Question: I have different sections in Firebase with normalized data, and I have routines to get the information, but I cannot loop through the returned records to get data. I want to use the keys in the $firebaseArray() to get data from other $firebaseObject().
'''
GetOneTeam() .... {
var DataRef = GetFireBaseObject.DataURL(Node + '/'); // xxx.firebaseio.com/Schedules/
var OneRecordRef = DataRef.child(Key); // Schedule Key - 1
return $firebaseObject(OneRecordRef);
}
...
var Sched = GetOneSchedule('Schedules', 1);
... // For Loop getting data - Put in HomeId
var TeamRec = GetOneTeam('Teams', HomeId);
var Name = TeamRec.TeamName; // Does not TeamName value from Schedule/1
'''
The following is more of the actual code in case the snippet above is not clear enough. Sample common routine for getting data:
'''
angular.module('MyApp')
.constant('FIREBASE_URL', 'https://xxxxxxxx.firebaseio.com/');
angular.module('MyApp')
.factory('GetFireBaseObject', function(FIREBASE_URL) {
return {
BaseURL: function() {
return new Firebase(FIREBASE_URL);
},
DataURL: function(Node) {
return new Firebase(FIREBASE_URL + Node);
}
};
}
);
// Common code for getting Array/Object from Firebase.
angular.module('MyApp')
.factory("FireBaseData", ["$firebaseArray", "$firebaseObject", "GetFireBaseObject",
function($firebaseArray, $firebaseObject, GetFireBaseObject) {
return {
AllRecords: function(Node) {
var DataRef = GetFireBaseObject.DataURL(Node + '/');
return $firebaseArray(DataRef);
},
OneRecordAllChildren: function(Node, Key) {
var DataRef = GetFireBaseObject.DataURL(Node + '/');
var ParentRecordRef = DataRef.child(Key);
return $firebaseArray(ParentRecordRef);
},
OneRecord: function(Node, Key) {
var DataRef = GetFireBaseObject.DataURL(Node + '/');
var OneRecordRef = DataRef.child(Key);
return $firebaseObject(OneRecordRef);
},
AddRecord: function(Node, Record) {
var DataRef = GetFireBaseObject.DataURL(Node + '/');
var AddRecordRef = DataRef.child(Record.Key);
AddRecordRef.update(Record);
return $firebaseObject(AddRecordRef); // Return Reference to added Record
},
DeleteRecord: function(Node, Key) {
var DataRef = GetFireBaseObject.DataURL(Node + '/');
var DeleteRecordRef = DataRef.child(Key);
DeleteRecordRef.remove();
}
};
}
]);
'''
Individual Controller's retrieval of records from firebase.io:
'''
angular.module('MyApp').service("ScheduleData", ["FireBaseData",
function(FireBaseData) {
var DataPath = 'Schedules';
this.AllSchedules = function() {
return FireBaseData.AllRecords(DataPath);
};
this.AddSchedule = function(GameInfo) {
return FireBaseData.AddRecord(DataPath, GameInfo);
};
this.DeleteSchedule = function(GameKey) {
FireBaseData.DeleteRecord(DataPath, GameKey);
};
this.GetOneSchedule = function(GameKey) {
return FireBaseData.OneRecord(DataPath, GameKey);
};
}
]);
'''

'''
// Structure of a record, including named fields to come from another object (Team/Venue using the OneRecord FireBaseData call to get a $firebaseObject
angular.module('MyApp').factory("ScheduleRecord", function() {
return {
Clear: function(GameInfo) {
GameInfo.Key = "";
GameInfo.HomeTeamId = "";
GameInfo.HomeTeamName = "";
GameInfo.AwayTeamId = "";
GameInfo.AwayTeamName = "";
GameInfo.VenueId = "";
GameInfo.VenueName = "";
GameInfo.GameDate = "";
GameInfo.GameTime = "";
}
};
}
);
'''
Controller module start:
'''
angular.module('MyApp').controller('ScheduleCtrl', ["$scope", "ScheduleData", "ScheduleRecord", "TeamData", "VenueData",
function ($scope, ScheduleData, ScheduleRecord, TeamData, VenueData) {
var ClearEditData = function() {
$scope.ScheduleEditMode = false;
ScheduleRecord.Clear($scope.schedule);
};
var GameSchedules = ScheduleData.AllSchedules();
'''
This next piece is where my question lies. Once the promise returns the static schedule list, I want to loop through each record and translate the Team Id (Home/Away) and Venue Id to the names.
'''
GameSchedules.$loaded().then(function() {
angular.forEach(GameSchedules, function(GameInfo) {
var HomeTeam = TeamData.GetOneTeam(GameInfo.HomeTeamId);
GameInfo.HomeTeamName = HomeTeam.Name;
'''
The GetOneTeam returns a $firebaseObject, based on the HomeTeamId child record. This returns null all the time.
This is the TeamData.GetOneTeam return using the FireBaseData as well.
'''
angular.module('MyApp').service("TeamData", ["FireBaseData",
function(FireBaseData) {
var DataPath = 'Teams';
this.AllTeams = function() {
return FireBaseData.AllRecords(DataPath);
};
this.AddTeam = function(TeamInfo) {
return FireBaseData.AddRecord(DataPath, TeamInfo);
};
this.DeleteTeam = function(TeamKey) {
FireBaseData.DeleteRecord(DataPath, TeamKey);
};
this.GetOneTeam = function(TeamKey) {
return FireBaseData.OneRecord(DataPath, TeamKey);
};
}
]);
'''
As I have a Firebase Object, how can I get my named data objects from the $firebaseObject?
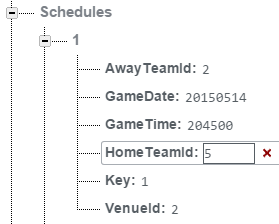
Answer: This is a mess. Use $firebaseArray for collections, not $firebaseObject. Most of these strange wrapper factories are unnecessary. AngularFire services already have methods for add, remove, and so on, and all these factories attempt to make AngularFire into a CRUD model and don't actually provide any additional functionality or enhancements.
'''
app.factory('Ref', function(FIREBASE_URL) {
return new Firebase(FIREBASE_URL);
});
app.factory('Schedules', function($firebaseArray, Ref) {
return $firebaseArray(Ref.child('Schedules'));
});
// or if you want to pass in the path to the data...
//app.factory('Schedules', function($firebaseArray, Ref) {
// return function(pathToData) {
// return $firebaseArray(Ref.child(pathToData));
// };
//});
app.factory('Schedule', function($firebaseObject, Ref) {
return function(scheduleId) {
return $firebaseObject(Ref.child('Schedules').child(scheduleId));
}
});
app.controller('...', function(Schedules, Schedule, Ref) {
$scope.newSchedule(data) {
Schedules.$add(data);
};
$scope.removeSchedule(key) {
Schedules.$remove(key);
};
$scope.updateSchedule(key, newWidgetValue) {
var rec = Schedules.$getRecord(key);
rec.widgetValue = newWidgetValue;
Schedules.$save(rec);
};
// get one schedule
var sched = Schedule(key);
sched.$loaded(function() {
sched.widgetValue = 123;
sched.$save();
});
});
'''